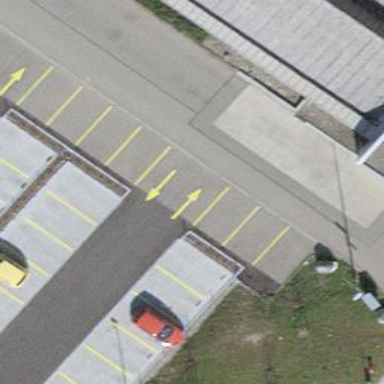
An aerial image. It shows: Asphalt parking aisle off service road.